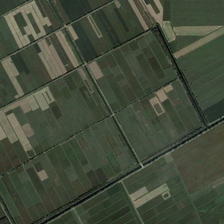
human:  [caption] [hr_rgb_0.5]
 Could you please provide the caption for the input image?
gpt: many pieces of green farmlands are together .

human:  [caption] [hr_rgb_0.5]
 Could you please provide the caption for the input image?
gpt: a piece of terraced fields similar .

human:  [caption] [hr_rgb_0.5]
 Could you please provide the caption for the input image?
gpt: many pieces of green farmlands are together .

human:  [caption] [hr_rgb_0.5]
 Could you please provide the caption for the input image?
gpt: there are several vacant places in the field .

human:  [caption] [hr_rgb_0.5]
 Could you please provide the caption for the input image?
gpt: a piece of terraced fields similar .